Question: You are driving a little too fast, and a police officer stops you. Write a function to return one of 3 possible results: "No ticket", "Small ticket", or "Big Ticket". If your speed is 60 or less, the result is "No Ticket". If speed is between 61 and 80 inclusive, the result is "Small Ticket". If speed is 81 or more, the result is "Big Ticket". Unless it is your birthday - on your birthday, your speed can be 5 higher in all cases.
Here is the function I've created (in Jupyter Notebook) to solve the above problem:
'''
def caught_speeding (speed, is_birthday):
if speed <= 60:
print ('no ticket')
elif speed >= 66 and speed <= 85 and is_birthday = 'Y':
print ('small ticket')
elif speed >= 61 and speed <= 80 and is_birthday = 'N':
print ('small ticket')
elif speed >= 86 and is_birthday = 'Y':
print ('big ticket')
elif speed >= 81 and is_birthday = 'N':
print ('big ticket')
else:
print ('null')
'''
Unfortunately I get this error:
[
I don't get this error if I create the function with only the first argument.
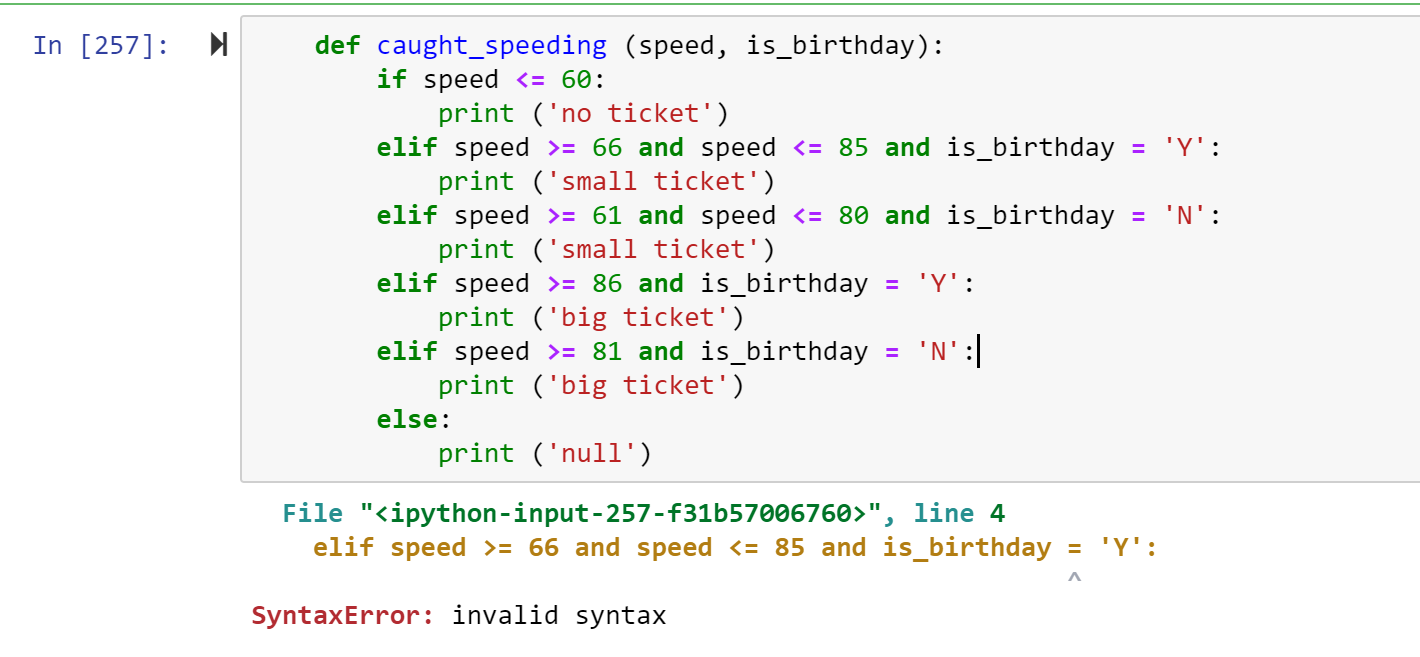
Answer: Try '==' for equal comparison, not '='
See the document about Comparisons
<URL>